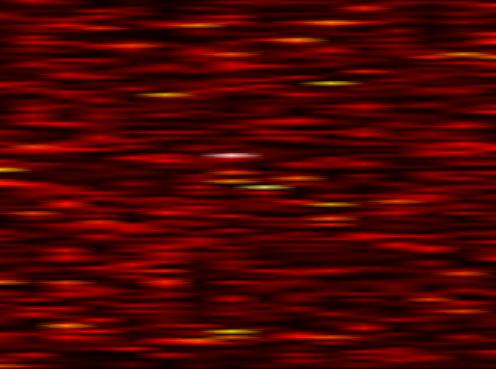
Label: OFDM